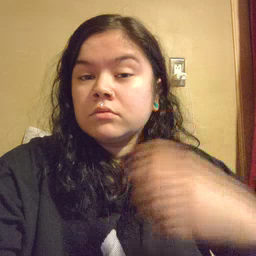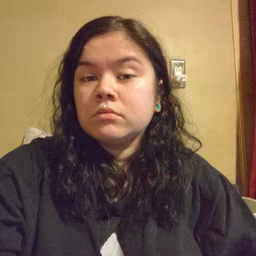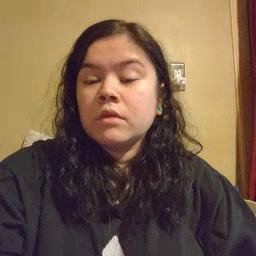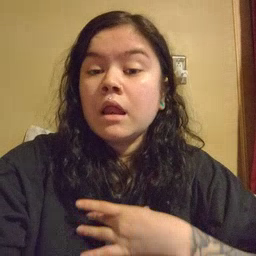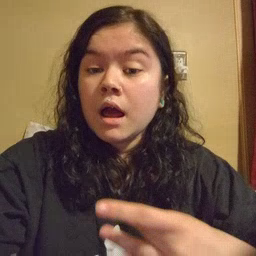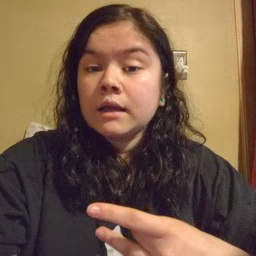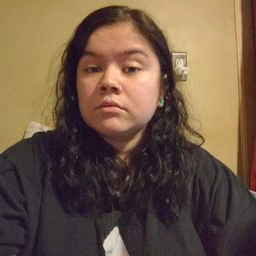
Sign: like